Question: I am trying to modify this custom-projection example:
- <URL>
to display a Schmidt plot. The mathematics behind the projection are explained e.g. here:
- <URL>
I made some modifications of the example which brought me closer to the solution but I am still doing something wrong. Anything I change within the function makes the plot look worse. It would be great if somebody could explain to me how this function can be modified.
I also looked at the example at
- <URL>
but couldn't really figure out how to translate that into the example.
'''
def transform_non_affine(self, ll):
"""
Override the transform_non_affine method to implement the custom
transform.
The input and output are Nx2 numpy arrays.
"""
longitude = ll[:, 0:1]
latitude = ll[:, 1:2]
# Pre-compute some values
half_long = longitude / 2.0
cos_latitude = np.cos(latitude)
sqrt2 = np.sqrt(2.0)
alpha = 1.0 + cos_latitude * np.cos(half_long)
x = (2.0 * sqrt2) * (cos_latitude * np.sin(half_long)) / alpha
y = (sqrt2 * np.sin(latitude)) / alpha
return np.concatenate((x, y), 1)
'''
The whole code can be run and shows the result:
'''
import matplotlib
from matplotlib.axes import Axes
from matplotlib.patches import Circle
from matplotlib.path import Path
from matplotlib.ticker import NullLocator, Formatter, FixedLocator
from matplotlib.transforms import Affine2D, BboxTransformTo, Transform
from matplotlib.projections import register_projection, LambertAxes
import matplotlib.spines as mspines
import matplotlib.axis as maxis
import matplotlib.pyplot as plt
import numpy as np
class SchmidtProjection(Axes):
'''Class defines the new projection'''
name = 'SchmidtProjection'
def __init__(self, *args, **kwargs):
'''Call self, set aspect ratio and call default values'''
Axes.__init__(self, *args, **kwargs)
self.set_aspect(1.0, adjustable='box', anchor='C')
self.cla()
def _init_axis(self):
'''Initialize axis'''
self.xaxis = maxis.XAxis(self)
self.yaxis = maxis.YAxis(self)
# Do not register xaxis or yaxis with spines -- as done in
# Axes._init_axis() -- until HammerAxes.xaxis.cla() works.
# self.spines['hammer'].register_axis(self.yaxis)
self._update_transScale()
def cla(self):
'''Calls Axes.cla and overrides some functions to set new defaults'''
Axes.cla(self)
self.set_longitude_grid(10)
self.set_latitude_grid(10)
self.set_longitude_grid_ends(80)
self.xaxis.set_minor_locator(NullLocator())
self.yaxis.set_minor_locator(NullLocator())
self.xaxis.set_ticks_position('none')
self.yaxis.set_ticks_position('none')
# The limits on this projection are fixed -- they are not to
# be changed by the user. This makes the math in the
# transformation itself easier, and since this is a toy
# example, the easier, the better.
Axes.set_xlim(self, -np.pi, np.pi)
Axes.set_ylim(self, -np.pi, np.pi)
def _set_lim_and_transforms(self):
'''This is called once when the plot is created to set up all the
transforms for the data, text and grids.'''
# There are three important coordinate spaces going on here:
# 1. Data space: The space of the data itself
# 2. Axes space: The unit rectangle (0, 0) to (1, 1)
# covering the entire plot area.
# 3. Display space: The coordinates of the resulting image,
# often in pixels or dpi/inch.
# This function makes heavy use of the Transform classes in
# ''lib/matplotlib/transforms.py.'' For more information, see
# the inline documentation there.
# The goal of the first two transformations is to get from the
# data space (in this case longitude and latitude) to axes
# space. It is separated into a non-affine and affine part so
# that the non-affine part does not have to be recomputed when
# a simple affine change to the figure has been made (such as
# resizing the window or changing the dpi).
# 1) The core transformation from data space into
# rectilinear space defined in the SchmidtTransform class.
self.transProjection = self.SchmidtTransform()
#Plot should extend 180deg = pi/2 NS and EW
xscale = np.pi/2
yscale = np.pi/2
#The radius of the circle (0.5) is divided by the scale.
self.transAffine = Affine2D() .scale(0.5 / xscale, 0.5 / yscale) .translate(0.5, 0.5)
# 3) This is the transformation from axes space to display
# space.
self.transAxes = BboxTransformTo(self.bbox)
# Now put these 3 transforms together -- from data all the way
# to display coordinates. Using the '+' operator, these
# transforms will be applied "in order". The transforms are
# automatically simplified, if possible, by the underlying
# transformation framework.
self.transData = self.transProjection + self.transAffine + self.transAxes
# The main data transformation is set up. Now deal with
# gridlines and tick labels.
# Longitude gridlines and ticklabels. The input to these
# transforms are in display space in x and axes space in y.
# Therefore, the input values will be in range (-xmin, 0),
# (xmax, 1). The goal of these transforms is to go from that
# space to display space. The tick labels will be offset 4
# pixels from the equator.
self._xaxis_pretransform = Affine2D() .scale(1.0, np.pi) .translate(0.0, -np.pi)
self._xaxis_transform = self._xaxis_pretransform + self.transData
self._xaxis_text1_transform = Affine2D().scale(1.0, 0.0) + self.transData + Affine2D().translate(0.0, 4.0)
self._xaxis_text2_transform = Affine2D().scale(1.0, 0.0) + self.transData + Affine2D().translate(0.0, -4.0)
# Now set up the transforms for the latitude ticks. The input to
# these transforms are in axes space in x and display space in
# y. Therefore, the input values will be in range (0, -ymin),
# (1, ymax). The goal of these transforms is to go from that
# space to display space. The tick labels will be offset 4
# pixels from the edge of the axes ellipse.
yaxis_stretch = Affine2D().scale(np.pi * 2.0, 1.0).translate(-np.pi, 0.0)
yaxis_space = Affine2D().scale(1.0, 1.1)
self._yaxis_transform = yaxis_stretch + self.transData
yaxis_text_base = yaxis_stretch + self.transProjection + (yaxis_space + self.transAffine + self.transAxes)
self._yaxis_text1_transform = yaxis_text_base + Affine2D().translate(-8.0, 0.0)
self._yaxis_text2_transform = yaxis_text_base + Affine2D().translate(8.0, 0.0)
def set_rotation(self, rotation):
"""Set the rotation of the stereonet in degrees clockwise from North."""
self._rotation = np.radians(90)
self._polar.set_theta_offset(self._rotation + np.pi / 2.0)
self.transData.invalidate()
self.transAxes.invalidate()
self._set_lim_and_transforms()
def get_xaxis_transform(self,which='grid'):
"""
Override this method to provide a transformation for the
x-axis grid and ticks.
"""
assert which in ['tick1','tick2','grid']
return self._xaxis_transform
def get_xaxis_text1_transform(self, pixelPad):
"""
Override this method to provide a transformation for the
x-axis tick labels.
Returns a tuple of the form (transform, valign, halign)
"""
return self._xaxis_text1_transform, 'bottom', 'center'
def get_xaxis_text2_transform(self, pixelPad):
"""
Override this method to provide a transformation for the
secondary x-axis tick labels.
Returns a tuple of the form (transform, valign, halign)
"""
return self._xaxis_text2_transform, 'top', 'center'
def get_yaxis_transform(self,which='grid'):
"""
Override this method to provide a transformation for the
y-axis grid and ticks.
"""
assert which in ['tick1','tick2','grid']
return self._yaxis_transform
def get_yaxis_text1_transform(self, pixelPad):
"""
Override this method to provide a transformation for the
y-axis tick labels.
Returns a tuple of the form (transform, valign, halign)
"""
return self._yaxis_text1_transform, 'center', 'right'
def get_yaxis_text2_transform(self, pixelPad):
"""
Override this method to provide a transformation for the
secondary y-axis tick labels.
Returns a tuple of the form (transform, valign, halign)
"""
return self._yaxis_text2_transform, 'center', 'left'
def _gen_axes_patch(self):
"""
Override this method to define the shape that is used for the
background of the plot. It should be a subclass of Patch.
In this case, it is a Circle (that may be warped by the axes
transform into an ellipse). Any data and gridlines will be
clipped to this shape.
"""
return Circle((0.5, 0.5), 0.5)
def _gen_axes_spines(self):
return {'SchmidtProjection':mspines.Spine.circular_spine(self,
(0.5, 0.5), 0.5)}
# Prevent the user from applying scales to one or both of the
# axes. In this particular case, scaling the axes wouldn't make
# sense, so we don't allow it.
def set_xscale(self, *args, **kwargs):
if args[0] != 'linear':
raise NotImplementedError
Axes.set_xscale(self, *args, **kwargs)
def set_yscale(self, *args, **kwargs):
if args[0] != 'linear':
raise NotImplementedError
Axes.set_yscale(self, *args, **kwargs)
# Prevent the user from changing the axes limits. In our case, we
# want to display the whole sphere all the time, so we override
# set_xlim and set_ylim to ignore any input. This also applies to
# interactive panning and zooming in the GUI interfaces.
def set_xlim(self, *args, **kwargs):
Axes.set_xlim(self, -np.pi, np.pi)
Axes.set_ylim(self, -np.pi / 2.0, np.pi / 2.0)
set_ylim = set_xlim
def format_coord(self, lon, lat):
"""
Override this method to change how the values are displayed in
the status bar.
In this case, we want them to be displayed in degrees N/S/E/W.
"""
lon = lon * (180.0 / np.pi)
lat = lat * (180.0 / np.pi)
if lat >= 0.0:
ns = 'N'
else:
ns = 'S'
if lon >= 0.0:
ew = 'E'
else:
ew = 'W'
#return '%fdeg%s, %fdeg%s' % (abs(lat), ns, abs(lon), ew)
coord_string = ("{0} / {1}".format(round(lon, 2), round(lat,2)))
return coord_string
class LatitudeFormatter(Formatter):
"""
Custom formatter for Latitudes
"""
def __init__(self, round_to=1.0):
self._round_to = round_to
def __call__(self, x, pos=None):
degrees = np.degrees(x)
degrees = round(degrees / self._round_to) * self._round_to
return "%ddeg" % degrees
class LongitudeFormatter(Formatter):
"""
Custom formatter for Longitudes
"""
def __init__(self, round_to=1.0):
self._round_to = round_to
def __call__(self, x, pos=None):
degrees = np.degrees(x)
degrees = round(degrees / self._round_to) * self._round_to
return ""
def set_longitude_grid(self, degrees):
"""
Set the number of degrees between each longitude grid.
This is an example method that is specific to this projection
class -- it provides a more convenient interface to set the
ticking than set_xticks would.
"""
# Set up a FixedLocator at each of the points, evenly spaced
# by degrees.
number = (360.0 / degrees) + 1
self.xaxis.set_major_locator(
plt.FixedLocator(
np.linspace(-np.pi, np.pi, number, True)[1:-1]))
# Set the formatter to display the tick labels in degrees,
# rather than radians.
self.xaxis.set_major_formatter(self.LongitudeFormatter(degrees))
def set_latitude_grid(self, degrees):
"""
Set the number of degrees between each longitude grid.
This is an example method that is specific to this projection
class -- it provides a more convenient interface than
set_yticks would.
"""
# Set up a FixedLocator at each of the points, evenly spaced
# by degrees.
number = (180.0 / degrees) + 1
self.yaxis.set_major_locator(
FixedLocator(
np.linspace(-np.pi / 2.0, np.pi / 2.0, number, True)[1:-1]))
# Set the formatter to display the tick labels in degrees,
# rather than radians.
self.yaxis.set_major_formatter(self.LatitudeFormatter(degrees))
def set_longitude_grid_ends(self, degrees):
"""
Set the latitude(s) at which to stop drawing the longitude grids.
Often, in geographic projections, you wouldn't want to draw
longitude gridlines near the poles. This allows the user to
specify the degree at which to stop drawing longitude grids.
This is an example method that is specific to this projection
class -- it provides an interface to something that has no
analogy in the base Axes class.
"""
longitude_cap = np.radians(degrees)
# Change the xaxis gridlines transform so that it draws from
# -degrees to degrees, rather than -pi to pi.
self._xaxis_pretransform .clear() .scale(1.0, longitude_cap * 2.0) .translate(0.0, -longitude_cap)
def get_data_ratio(self):
"""
Return the aspect ratio of the data itself.
This method should be overridden by any Axes that have a
fixed data ratio.
"""
return 1.0
# Interactive panning and zooming is not supported with this projection,
# so we override all of the following methods to disable it.
def can_zoom(self):
"""
Return True if this axes support the zoom box
"""
return False
def start_pan(self, x, y, button):
pass
def end_pan(self):
pass
def drag_pan(self, button, key, x, y):
pass
# Now, the transforms themselves.
class SchmidtTransform(Transform):
"""
The base Hammer transform.
"""
input_dims = 2
output_dims = 2
is_separable = False
def __init__(self):
"""
Create a new transform. Resolution is the number of steps to
interpolate between each input line segment to approximate its path in
projected space.
"""
Transform.__init__(self)
self._resolution = 10
self._center_longitude = 0
self._center_latitude = 0
def transform_non_affine(self, ll):
"""
Override the transform_non_affine method to implement the custom
transform.
The input and output are Nx2 numpy arrays.
"""
longitude = ll[:, 0:1]
latitude = ll[:, 1:2]
# Pre-compute some values
half_long = longitude / 2.0
cos_latitude = np.cos(latitude)
sqrt2 = np.sqrt(2.0)
alpha = 1.0 + cos_latitude * np.cos(half_long)
x = (2.0 * sqrt2) * (cos_latitude * np.sin(half_long)) / alpha
y = (sqrt2 * np.sin(latitude)) / alpha
return np.concatenate((x, y), 1)
# This is where things get interesting. With this projection,
# straight lines in data space become curves in display space.
# This is done by interpolating new values between the input
# values of the data. Since ''transform'' must not return a
# differently-sized array, any transform that requires
# changing the length of the data array must happen within
# ''transform_path''.
def transform_path_non_affine(self, path):
ipath = path.interpolated(path._interpolation_steps)
return Path(self.transform(ipath.vertices), ipath.codes)
transform_path_non_affine.__doc__ = Transform.transform_path_non_affine.__doc__
if matplotlib.__version__ < '1.2':
# Note: For compatibility with matplotlib v1.1 and older, you'll
# need to explicitly implement a ''transform'' method as well.
# Otherwise a ''NotImplementedError'' will be raised. This isn't
# necessary for v1.2 and newer, however.
transform = transform_non_affine
# Similarly, we need to explicitly override ''transform_path'' if
# compatibility with older matplotlib versions is needed. With v1.2
# and newer, only overriding the ''transform_path_non_affine''
# method is sufficient.
transform_path = transform_path_non_affine
transform_path.__doc__ = Transform.transform_path.__doc__
def inverted(self):
return SchmidtProjection.InvertedSchmidtTransform()
inverted.__doc__ = Transform.inverted.__doc__
class InvertedSchmidtTransform(Transform):
input_dims = 2
output_dims = 2
is_separable = False
def transform_non_affine(self, xy):
x = xy[:, 0:1]
y = xy[:, 1:2]
quarter_x = 0.25 * x
half_y = 0.5 * y
z = np.sqrt(1.0 - quarter_x*quarter_x - half_y*half_y)
longitude = 2 * np.arctan((z*x) / (2.0 * (2.0*z*z - 1.0)))
latitude = np.arcsin(y*z)
return np.concatenate((longitude, latitude), 1)
transform_non_affine.__doc__ = Transform.transform_non_affine.__doc__
# As before, we need to implement the "transform" method for
# compatibility with matplotlib v1.1 and older.
if matplotlib.__version__ < '1.2':
transform = transform_non_affine
def inverted(self):
return SchmidtProjection.SchmidtTransform()
inverted.__doc__ = Transform.inverted.__doc__
# Now register the projection with matplotlib so the user can select
# it.
register_projection(SchmidtProjection)
if __name__ == '__main__':
plt.subplot(111, projection="SchmidtProjection")
plt.grid(True)
plt.show()
'''
## Edit 1
This is the closest I get to the wanted solution:

With this code:
'''
class SchmidtTransform(Transform):
input_dims = 2
output_dims = 2
is_separable = False
def __init__(self):
Transform.__init__(self)
self._resolution = 100
self._center_longitude = 0
self._center_latitude = 0
def transform_non_affine(self, ll):
longitude = ll[:, 0:1]
latitude = ll[:, 1:2]
clong = self._center_longitude
clat = self._center_latitude
cos_lat = np.cos(latitude)
sin_lat = np.sin(latitude)
diff_long = longitude - clong
cos_diff_long = np.cos(diff_long)
inner_k = (1.0 + np.sin(clat)*sin_lat + np.cos(clat)*cos_lat*cos_diff_long)
# Prevent divide-by-zero problems
inner_k = np.where(inner_k == 0.0, 1e-15, inner_k)
k = np.sqrt(2.0 / inner_k)
x = k*cos_lat*np.sin(diff_long)
y = k*(np.cos(clat)*sin_lat - np.sin(clat)*cos_lat*cos_diff_long)
return np.concatenate((x, y), 1)
'''
Is there maybe a way to just do this with a regular transformation matrix? I can get the math to work with a transformation matrix, but I don't really understand at which place of the projection code I have to change what.
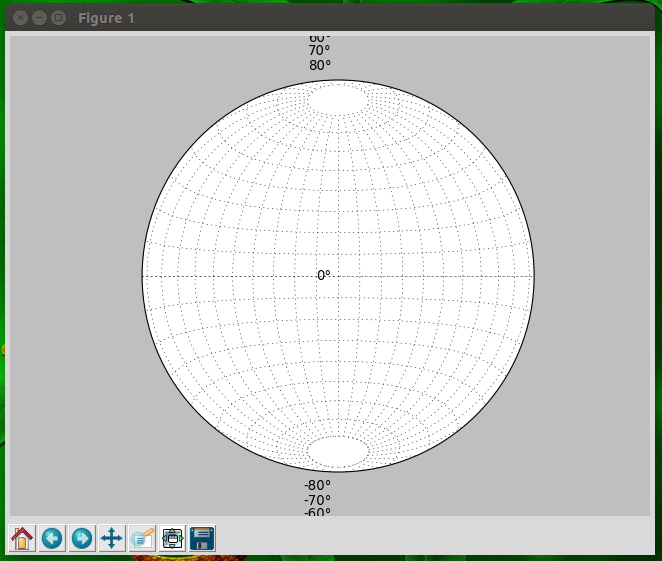
Answer: I could figure out the next step by reading the chapter about Lambert azimuthal equal-area projections in (<URL>.
The projection I was actually looking for was the one with .
The two formulas that are required for the transformation are (radius is not required for the later code):
'''
y = R * k' * sin(phi)
x = R * k' * cos(phi) sin(lambda - lambda0)
'''
With k being:
'''
k = sqrt( 2 / (1 + cos(phi) cos(lambda - lambda0))
'''
I got some errors, which turned out to be infinite values and divisions by zero, so I added some checks. Still getting some weird label placements, but that might be going off-topic in this question. The very rough code I have running now is:
'''
def transform_non_affine(self, ll):
xi = ll[:, 0:1]
yi = ll[:, 1:2]
k = 1 + np.absolute(cos(yi) * cos(xi))
k = 2 / k
if np.isposinf(k[0]) == True:
k[0] = 1e+15
if np.isneginf(k[0]) == True:
k[0] = -1e+15
if k[0] == 0:
k[0] = 1e-15
k = sqrt(k)
x = k * cos(yi) * sin(xi)
y = k * sin(yi)
return np.concatenate((x, y), 1)
'''